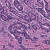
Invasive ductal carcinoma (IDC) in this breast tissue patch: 1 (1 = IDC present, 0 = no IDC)